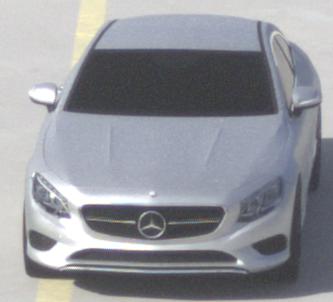
Make: Mercedes-Benz
Model: S 400 Coupé
Detailed model: S-Class (217) Coupé
Model produced from: 2015/10
Model produced until: 2017/09
Doors: 2
Color: white
Road condition: dry road
Daytime: morning or afternoon
Contrast: high contrast